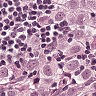
Metastatic tissue present: yes